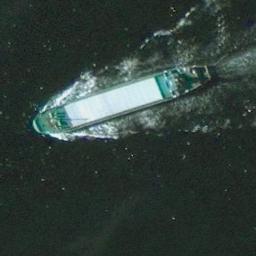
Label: ship